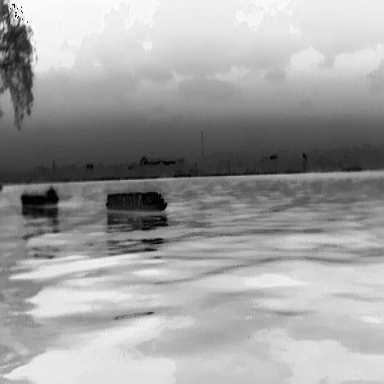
There are two objects shown in the infrared image, including a liner, and a fishing_boat.